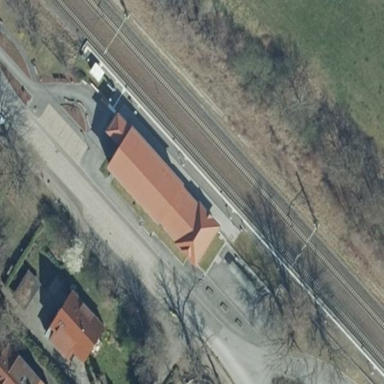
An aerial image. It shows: Train station building.